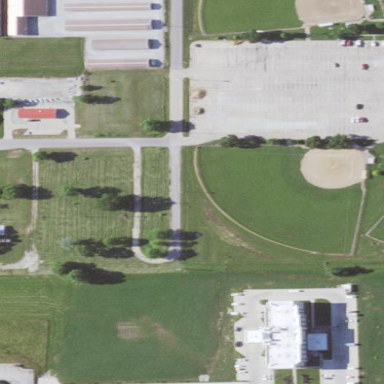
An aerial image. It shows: Baseball pitch for leisure land activities.